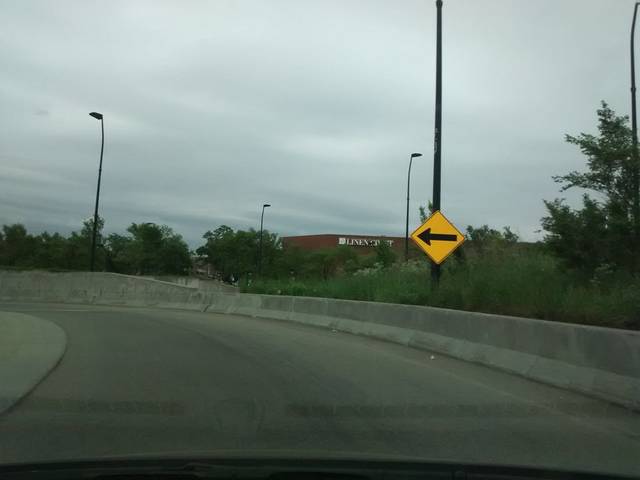
Region: Canada
Coordinates: 45.53, -73.649